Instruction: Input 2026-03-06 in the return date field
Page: home
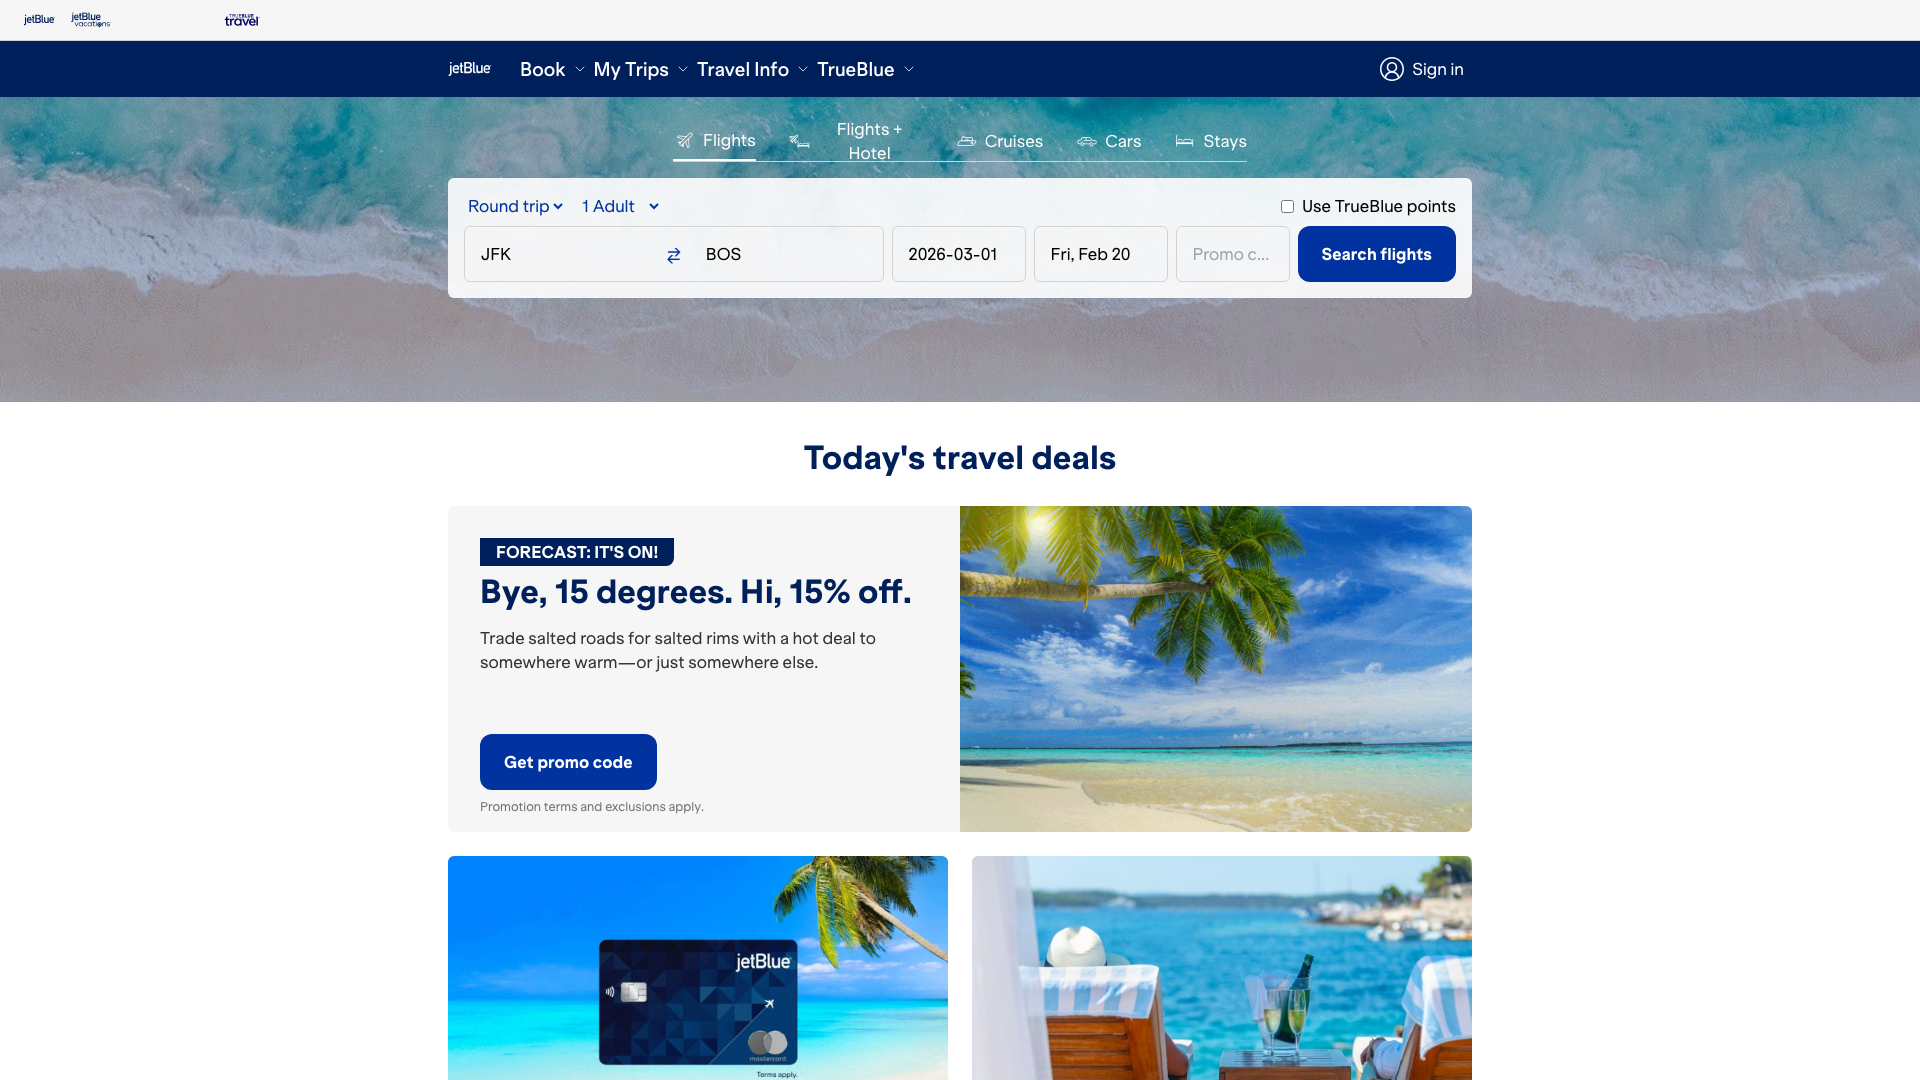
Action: type